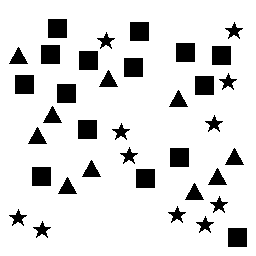
Squares: 15
Triangles: 10
Stars: 11
Total shapes: 36